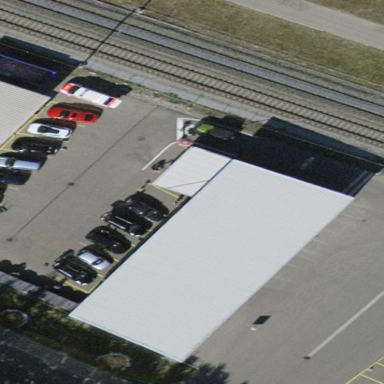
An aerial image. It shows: View of roof of building.